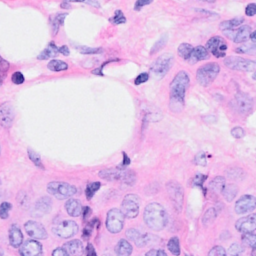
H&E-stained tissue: Breast